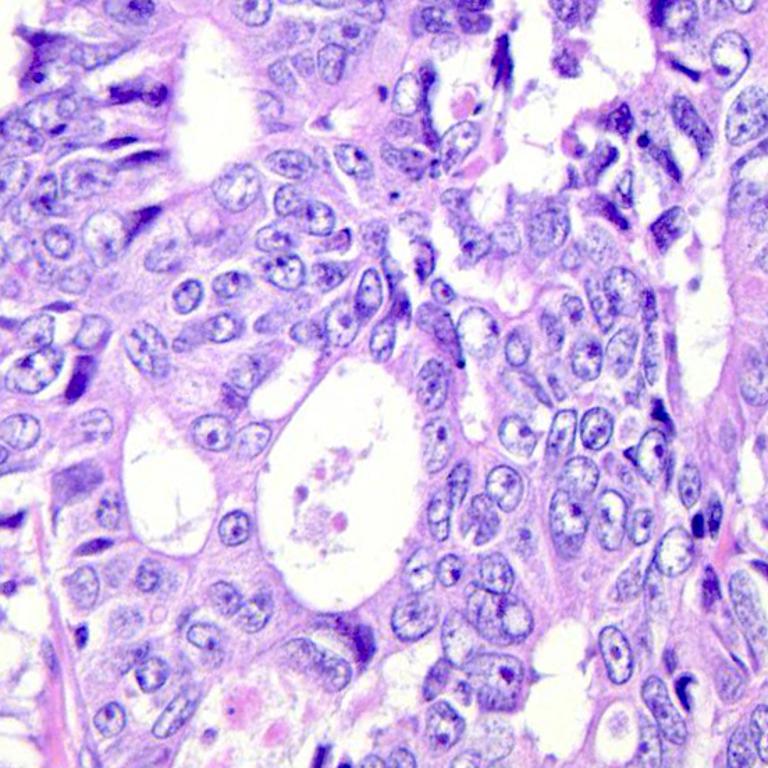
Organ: colon
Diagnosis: adenocarcinomas